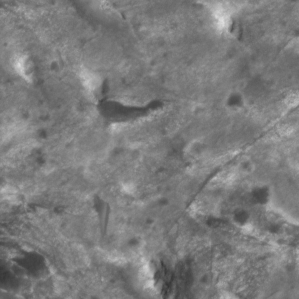
Label: non_frost